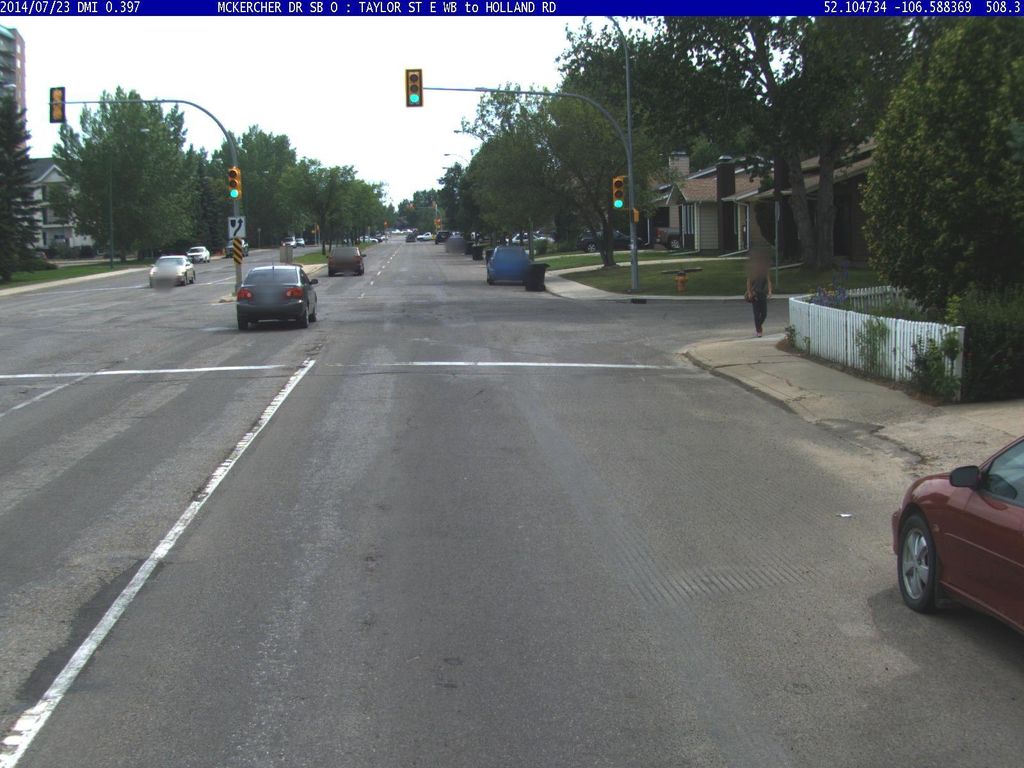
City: saskatoon